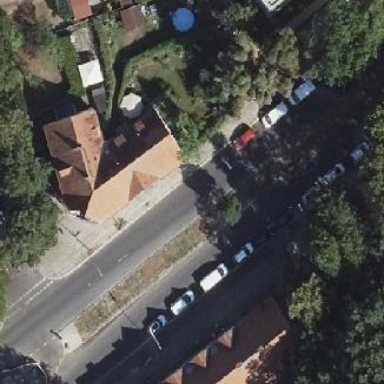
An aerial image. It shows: Detached building with gabled roof.